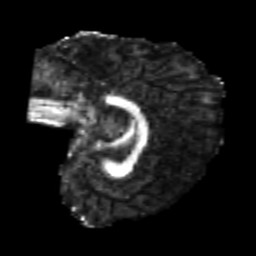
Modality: FA
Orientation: sagittal
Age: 20
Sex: female
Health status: healthy
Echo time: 0.074 s